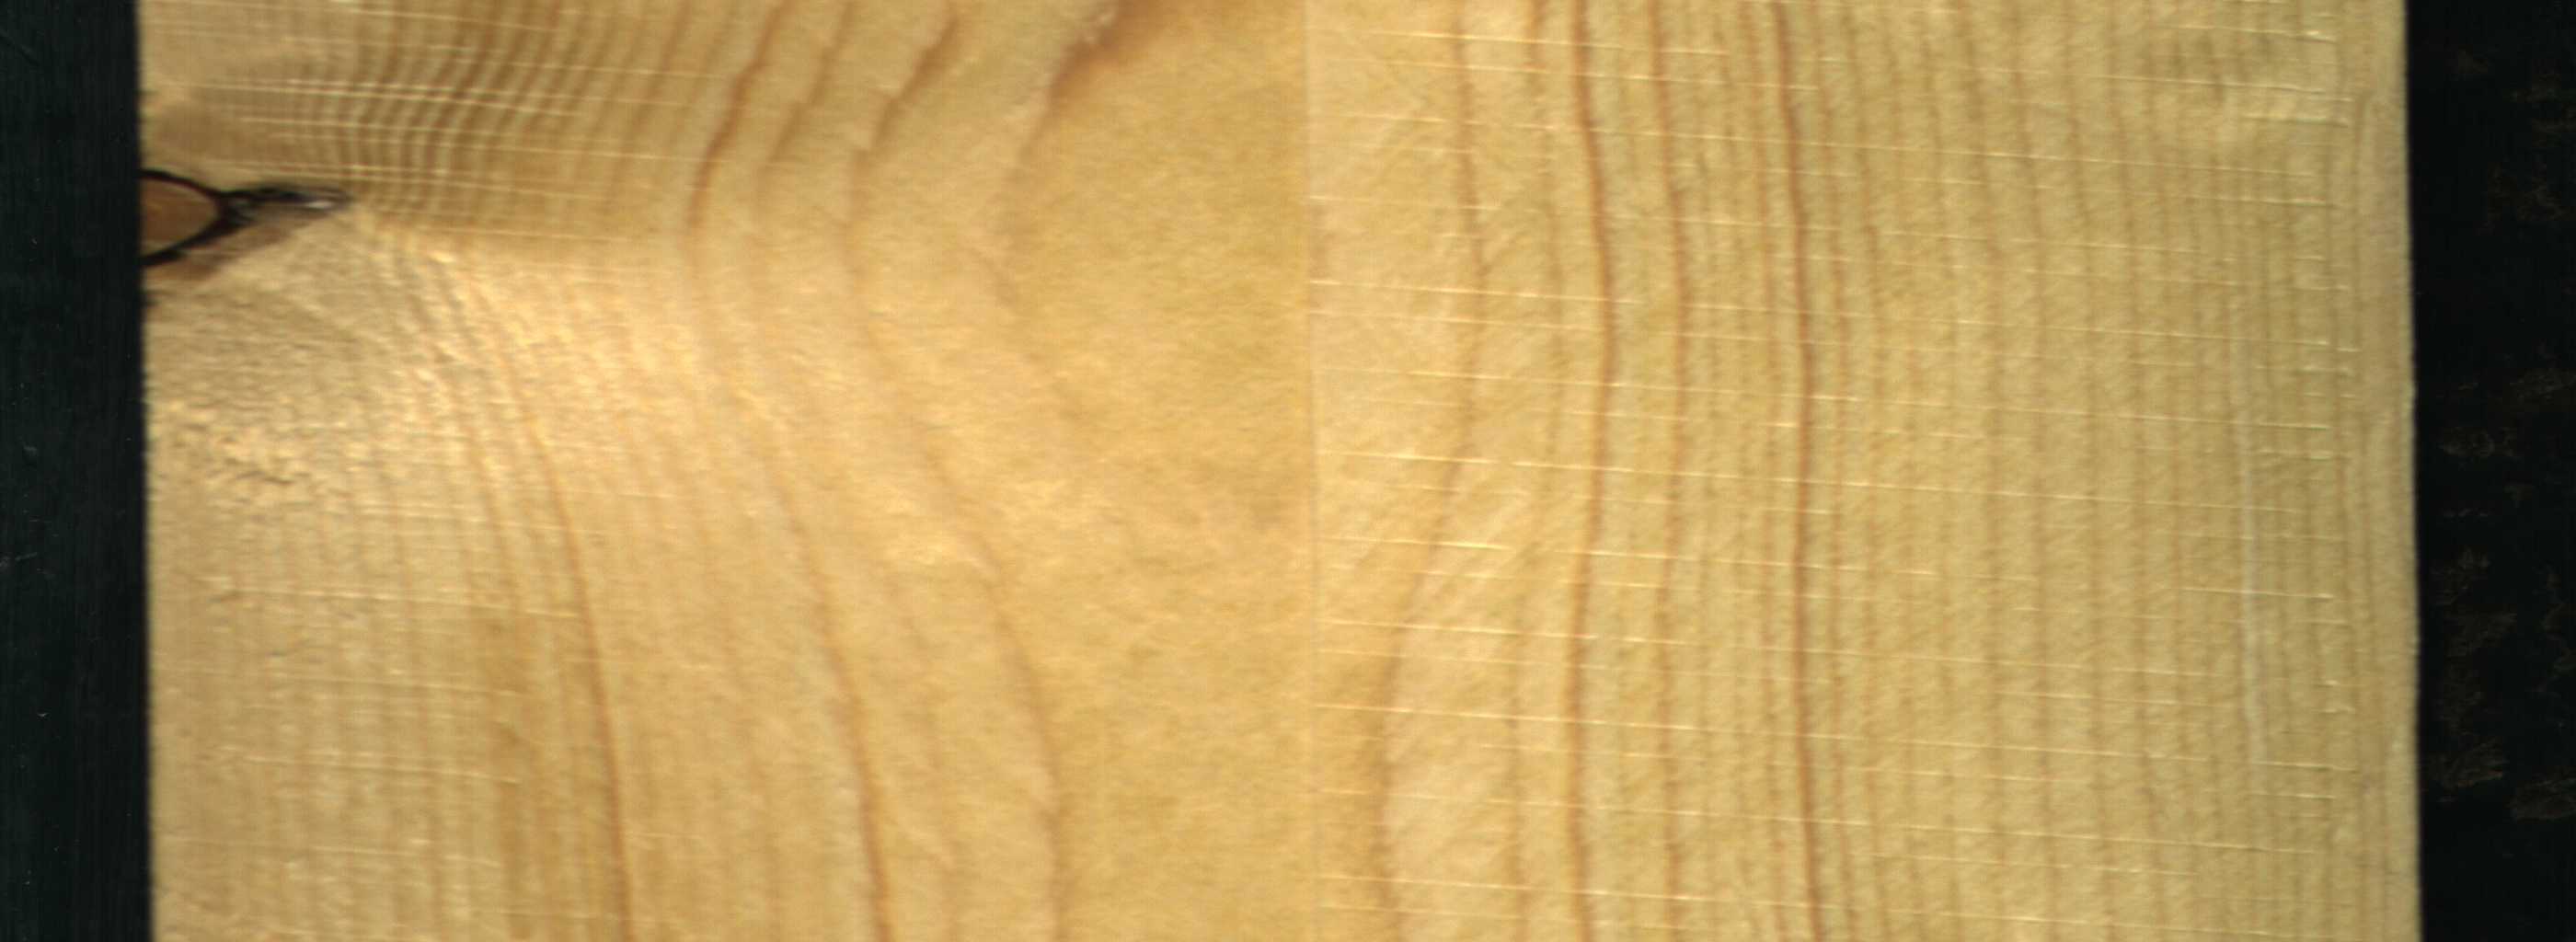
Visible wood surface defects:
Dead_Knot